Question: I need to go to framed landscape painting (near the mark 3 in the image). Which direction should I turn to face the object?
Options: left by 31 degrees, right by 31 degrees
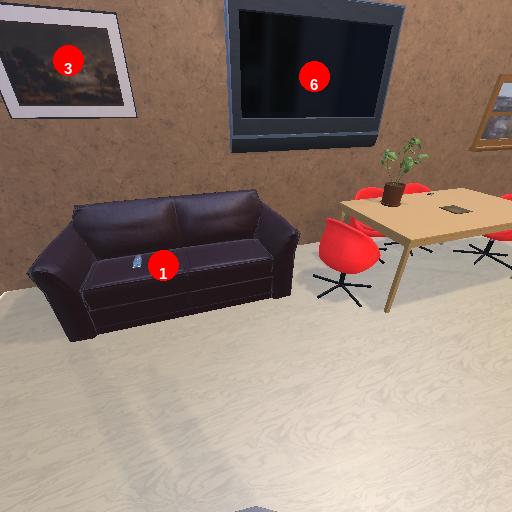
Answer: left by 31 degrees